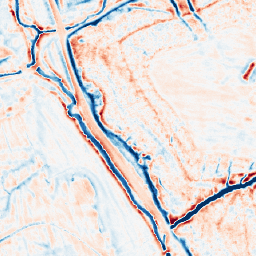
Category: edge_preserving
Decomposition family: bilateral
Decomposition parameters: d: 15
sigma_color: 25
sigma_space: 50
Upsampling method: nearest
Upsampling parameters: scale: 2
Upsampling scale: 2